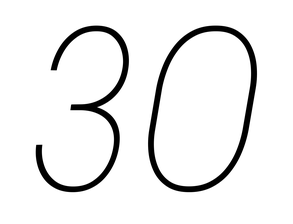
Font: Roboto-Italic_Condensed_Thin_Italic